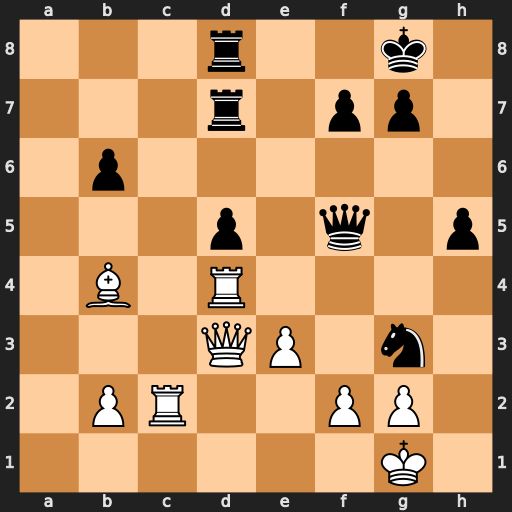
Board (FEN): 3r2k1/3r1pp1/1p6/3p1q1p/1B1R4/3QP1n1/1PR2PP1/6K1
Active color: w
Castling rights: -
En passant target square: -
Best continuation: fxg3 Qxd3 Rxd3